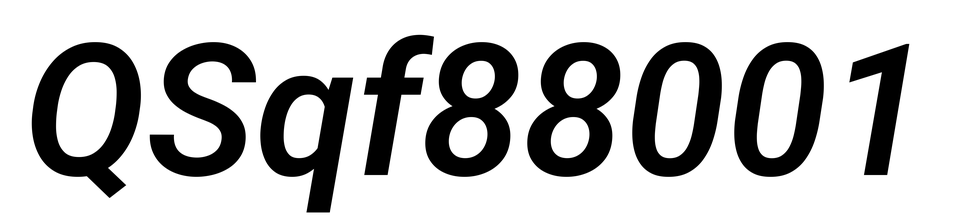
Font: Roboto-Italic_SemiBold_Italic